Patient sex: M
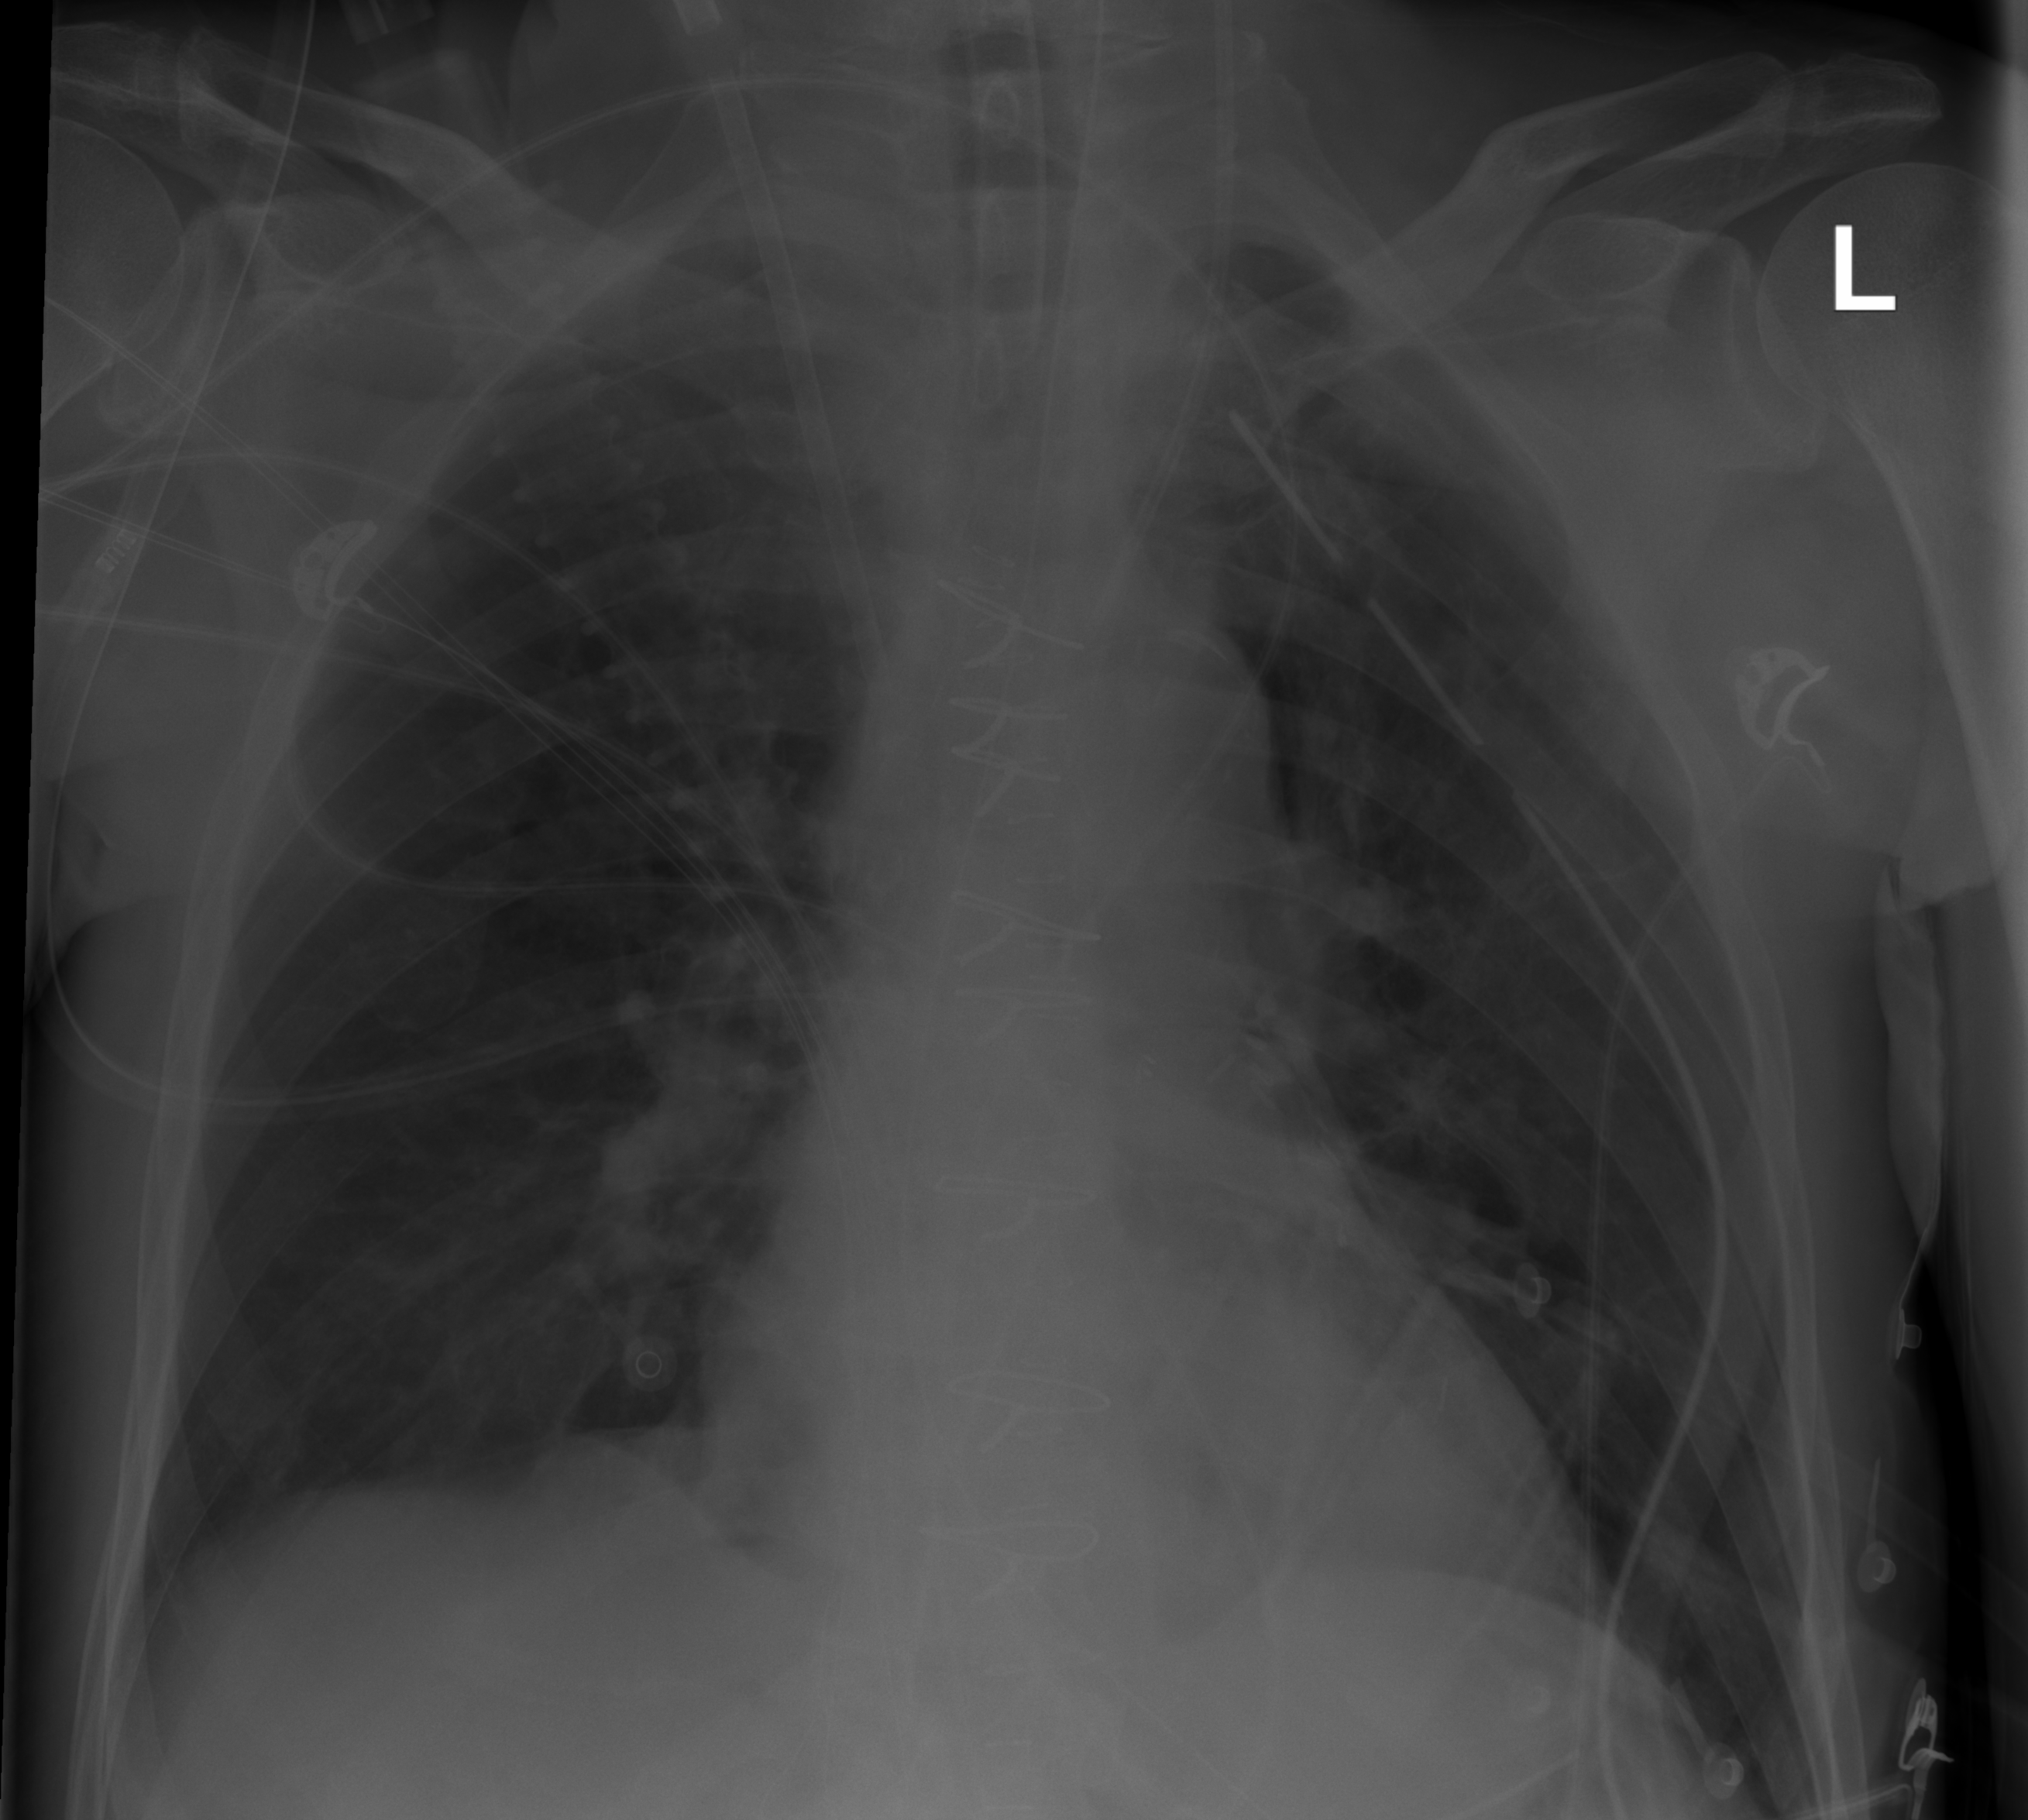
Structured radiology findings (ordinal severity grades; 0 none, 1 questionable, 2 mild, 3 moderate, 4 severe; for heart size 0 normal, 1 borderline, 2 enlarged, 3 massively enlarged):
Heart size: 0
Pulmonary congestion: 0
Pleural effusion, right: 0
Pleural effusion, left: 0
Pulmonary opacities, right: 0
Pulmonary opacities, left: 0
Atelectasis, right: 0
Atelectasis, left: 0